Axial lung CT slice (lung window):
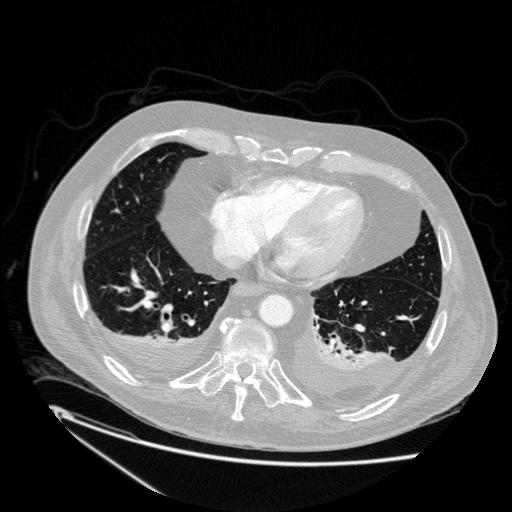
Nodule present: no